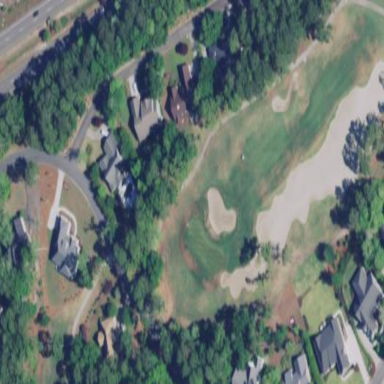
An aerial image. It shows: Sandy area is golf bunker.